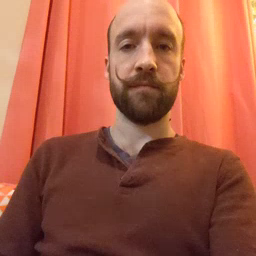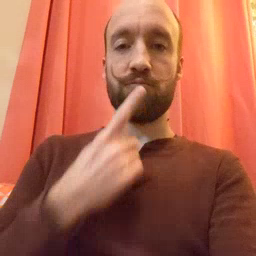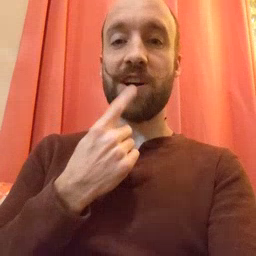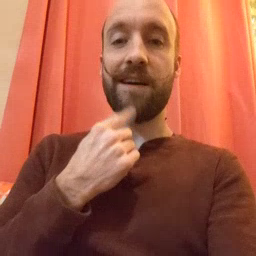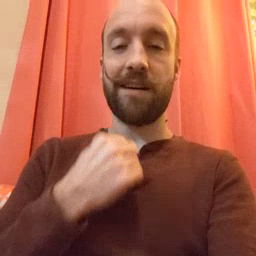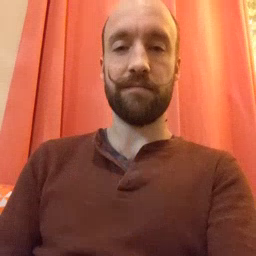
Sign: red